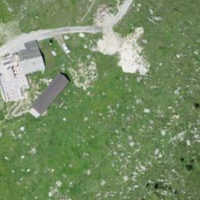
EUNIS habitat code: 26
Species observed at this site:
Eriophorum angustifolium